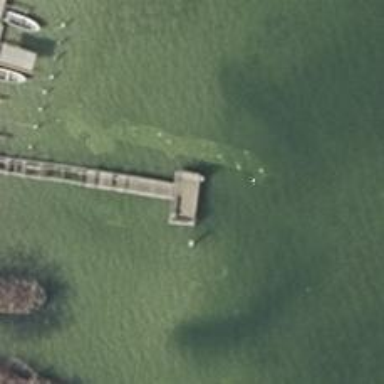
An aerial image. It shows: Man-made pier.